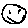
Label: smiley face